Question: I have this table that should look like this:

With the cells value changeable.
But inside each cell I want a '<input type="number">' with the cell value, and if I click it, I can modify the value.
The most important part is the style. How can I style the table with the input's to keep the same looking?
Now, each cell is constituted by:
'''
<td>
<div>
<p>Cell title</p>
<p onclick="change(this);">Cell value</p>
</div>
</td>
'''
Can anyone help me?
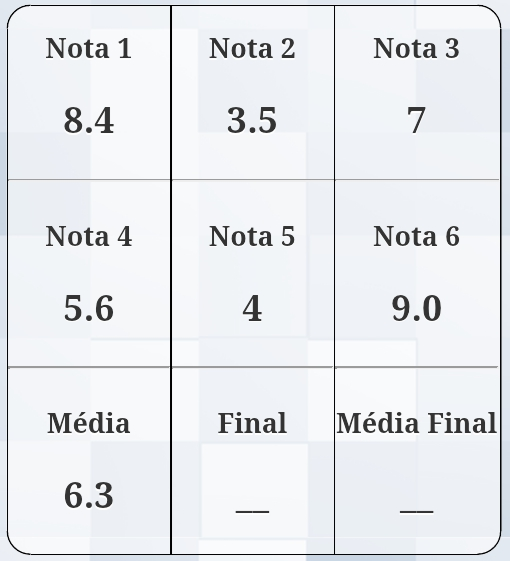
Answer: If you want to add inputs to table cells...here's a <URL>
'''
input {
border: none;
outline: none;
width: 30px;
height: 30px;
text-align: center;
}
'''
Fiddle result